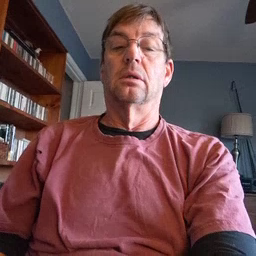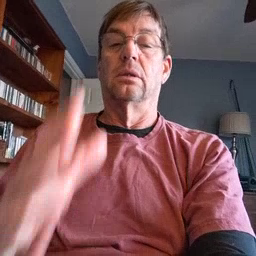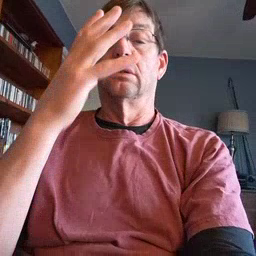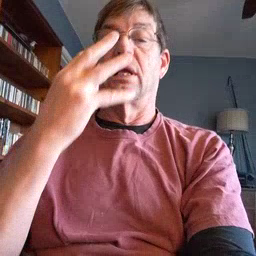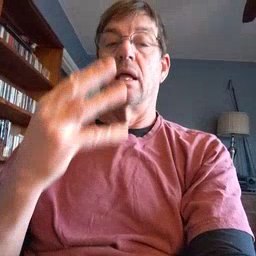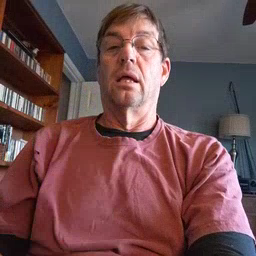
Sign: sad